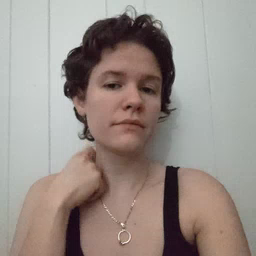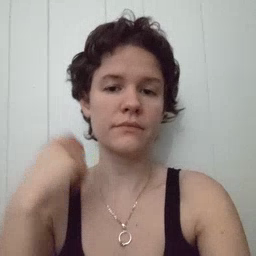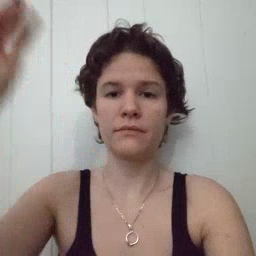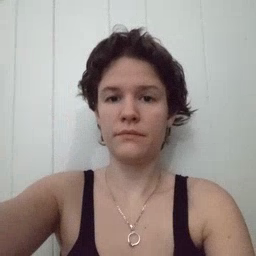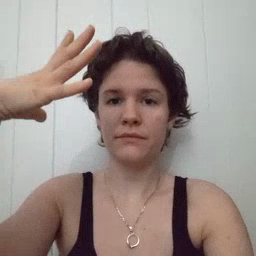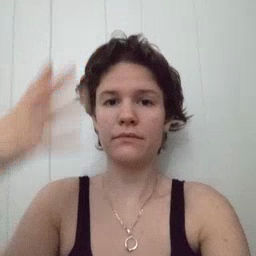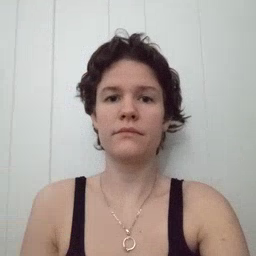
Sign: sun